Aerial crown-view tile of a tropical tree (Barro Colorado Island, Panama), acquired 20250414:
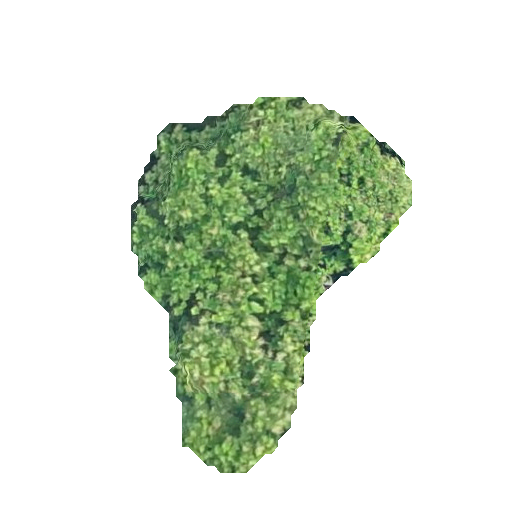
Species: Anacardium excelsum
GBIF accepted scientific name: Anacardium excelsum
Crown area: 95.206 m²